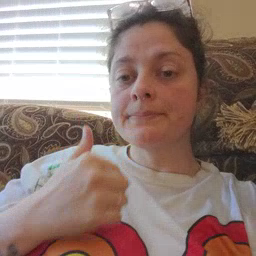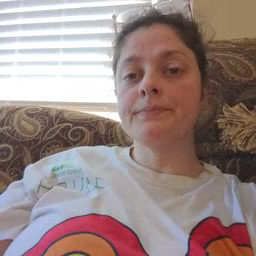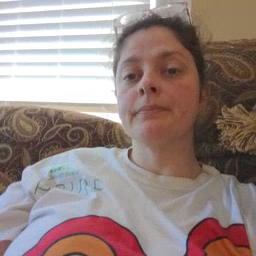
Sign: red